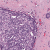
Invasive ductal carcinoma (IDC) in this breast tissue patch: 1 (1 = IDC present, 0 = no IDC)